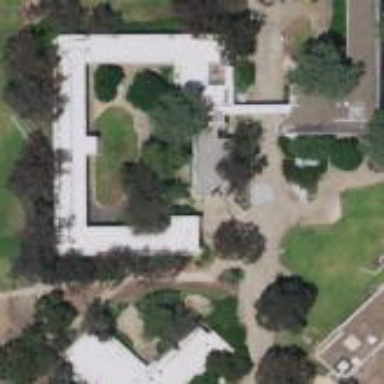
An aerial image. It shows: University building that serves as educational facility.